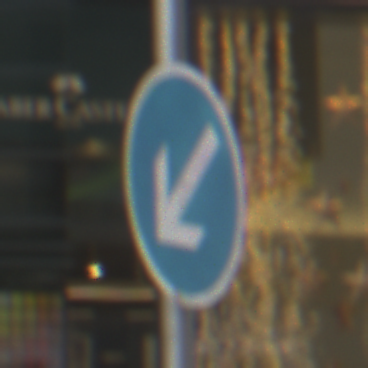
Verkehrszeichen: VorgeschriebeneVorbeifahrtLinks
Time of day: Midday
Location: Outdoor (Urban)
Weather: Overcast
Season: NotSpecified
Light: Natural